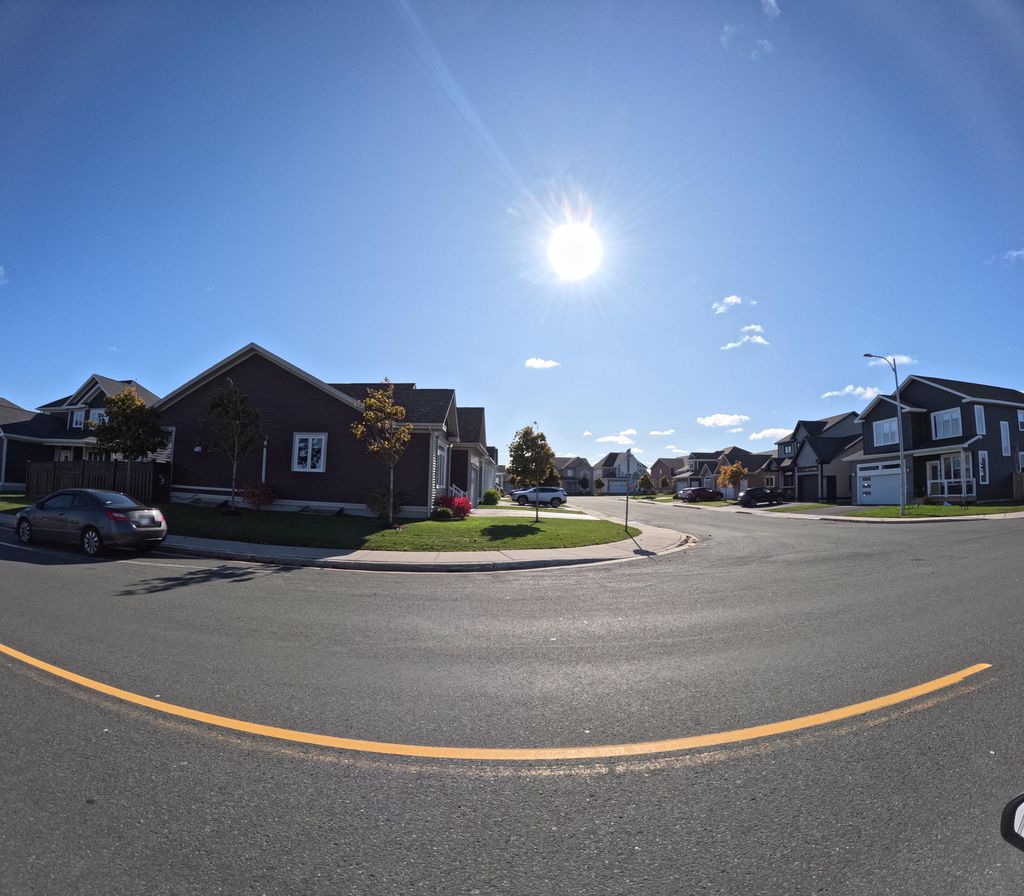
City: st_johns